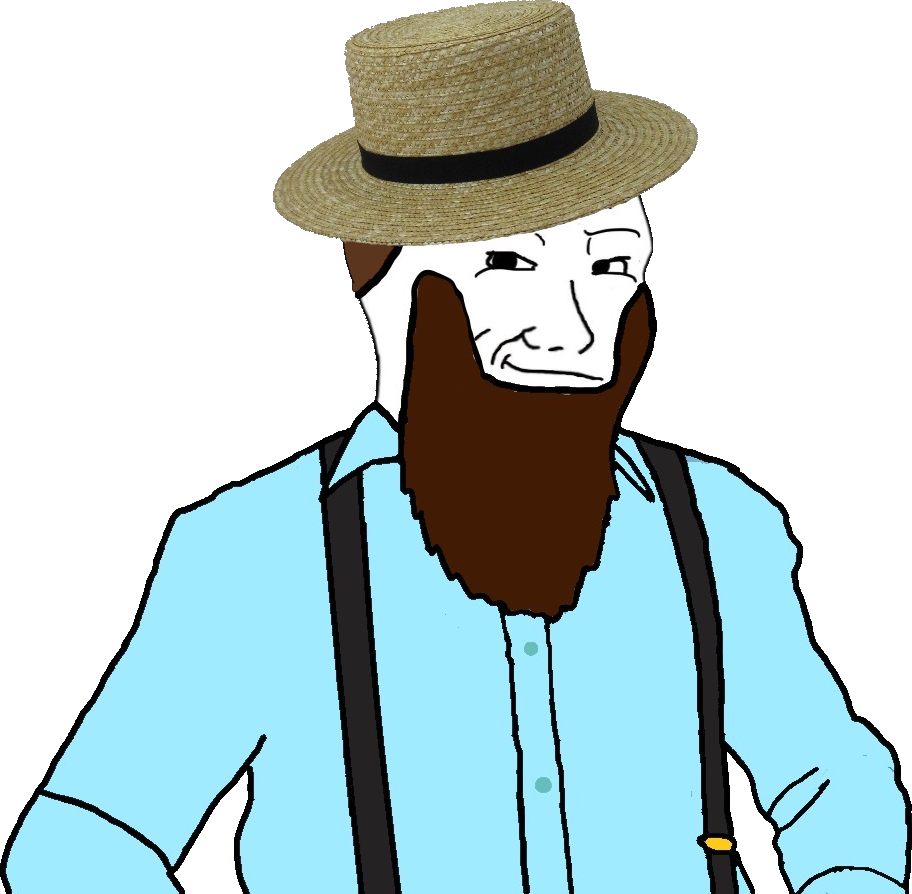
Label: 5_Smugjak